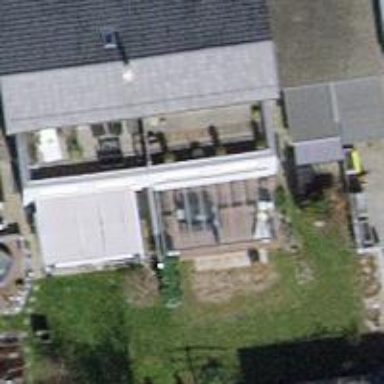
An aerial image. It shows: Building with tiled roof.